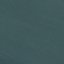
Land use / land cover: SeaLake